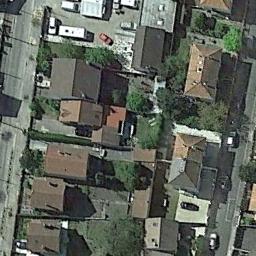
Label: dense_residential